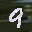
Label: 9